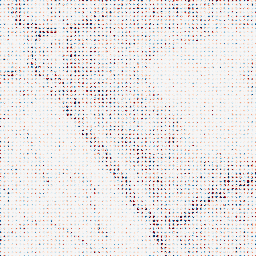
Category: wavelet
Decomposition family: wavelet_reverse_biorthogonal
Decomposition parameters: wavelet: rbio5.5
level: 1
Upsampling method: sinc_blackman
Upsampling parameters: scale: 8
kernel_size: 4
Upsampling scale: 8